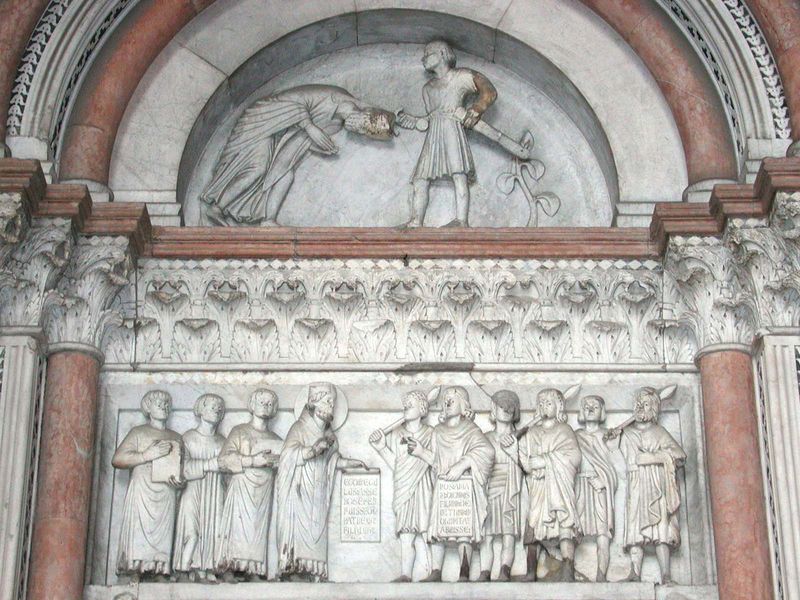
Titel: Portalanlage S. Martino
Standort: Lucca, S. Martino (EU - I)
Schlagwörter: blätter, kopf, mann, weiß, menschen, braun, köpfe, marmor, männer, szene, säulen, gebäude, rot, ornament, enthauptung, stein, hände, kirche, gold, personen, blatt, pflanze, skulptur, relief, farbig, schrift, bogen, figuren, rundbogen, könig, soldaten, detail, scheide, foto, nische, buch, schwert, text, portal, heiligenschein, jesus, romanik, verbeugen, gebote, heiliger, lanzen, heilige, urkunde, prunk, jünger, heilig, abbildung, kapitel, latein, potal, christ, apostel, akkantusblätter, verneigung, keulen, wandrelief, keim, ritterschlag, säulen portal